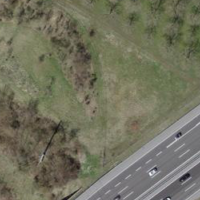
EUNIS habitat code: 57
Species observed at this site:
Coenonympha pamphilus